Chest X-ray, AP view. Patient: 48 years old, sex M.
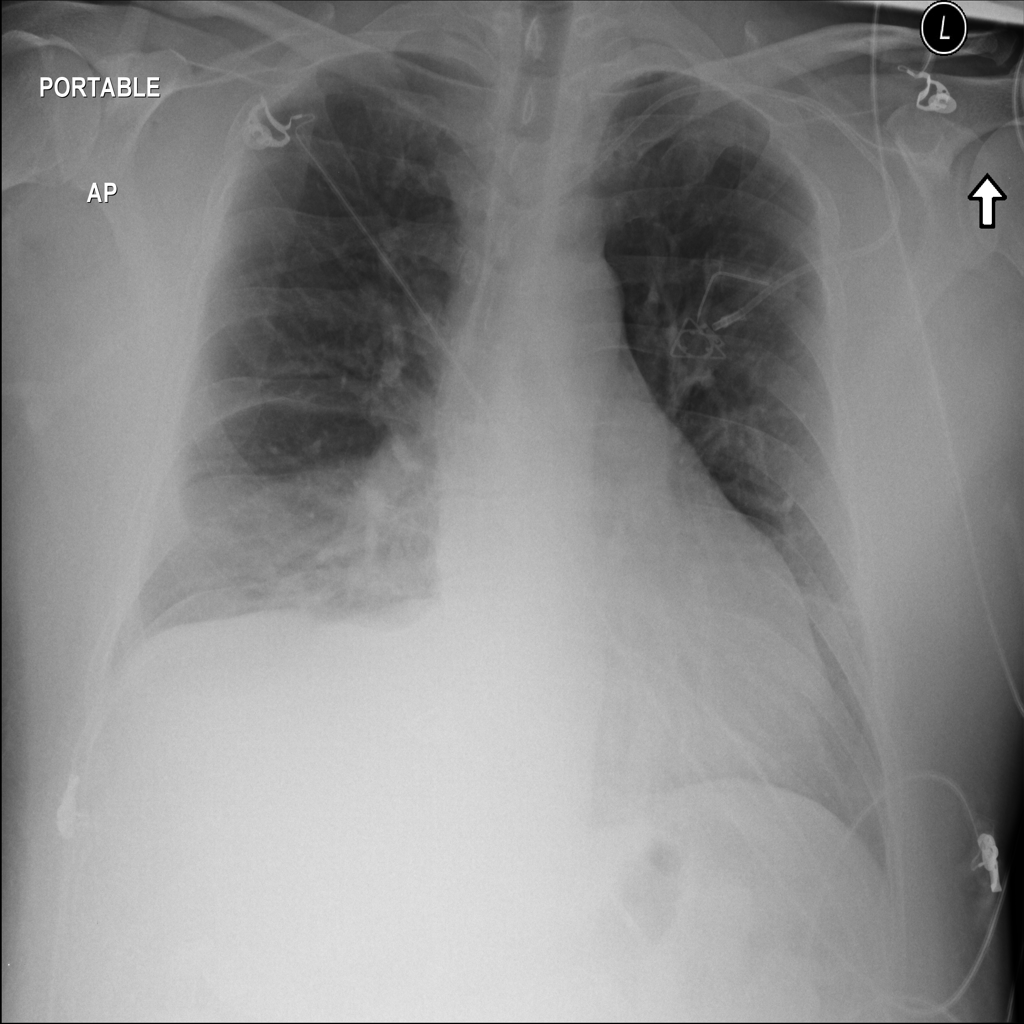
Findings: Effusion, Infiltration